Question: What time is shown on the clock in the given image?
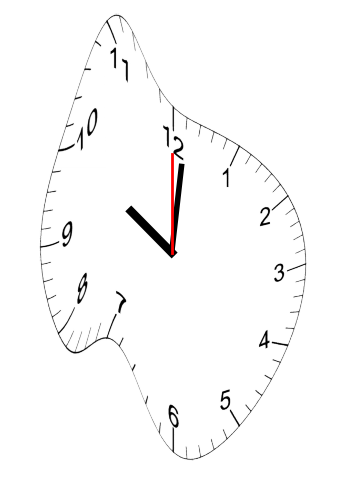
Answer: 10:01:00